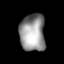
Tissue: lung
Cell type: Fibroblasts
Senescence score: 0.2109
Nuclear area (px): 925
Mean DAPI intensity: 150.549